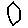
Label: hexagon